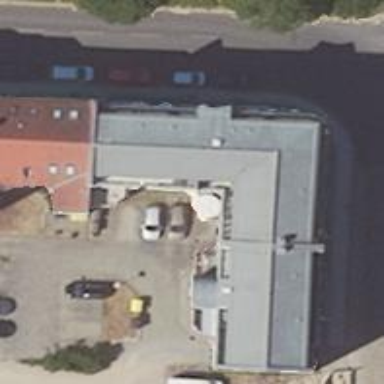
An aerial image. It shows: Beauty shop.